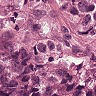
Metastatic tissue present: yes